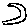
Label: moon